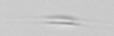
Label: Cylindrotheca_morphotype1